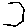
Label: hexagon